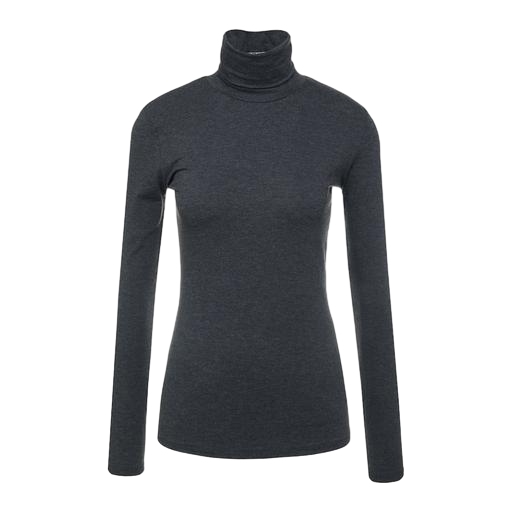
high-neck top, fitted turtleneck, long sleeved gray turtleneck, white background